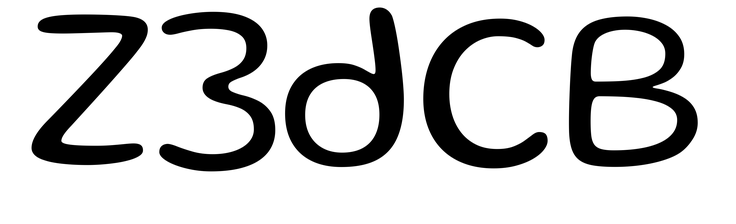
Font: Gluten_Light